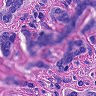
Metastatic tissue present: yes